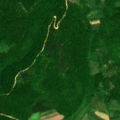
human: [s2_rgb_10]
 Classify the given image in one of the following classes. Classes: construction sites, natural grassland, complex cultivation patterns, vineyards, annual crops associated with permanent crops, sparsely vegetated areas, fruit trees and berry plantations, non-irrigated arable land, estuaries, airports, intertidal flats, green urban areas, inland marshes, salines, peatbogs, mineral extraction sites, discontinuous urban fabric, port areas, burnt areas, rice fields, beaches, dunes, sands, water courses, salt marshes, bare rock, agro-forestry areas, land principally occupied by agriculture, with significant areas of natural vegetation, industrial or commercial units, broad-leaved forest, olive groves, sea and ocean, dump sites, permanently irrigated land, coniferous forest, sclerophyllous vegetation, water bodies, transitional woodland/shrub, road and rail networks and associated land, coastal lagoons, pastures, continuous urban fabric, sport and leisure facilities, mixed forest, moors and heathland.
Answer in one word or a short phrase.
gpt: non-irrigated arable land, pastures, broad-leaved forest